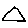
Label: triangle